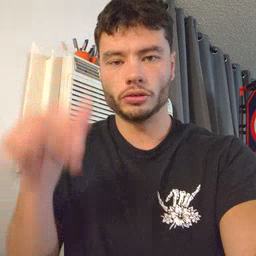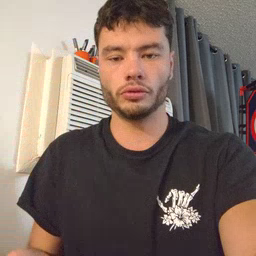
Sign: horse